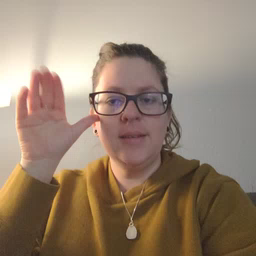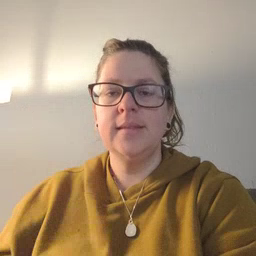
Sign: donkey